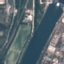
Label: River